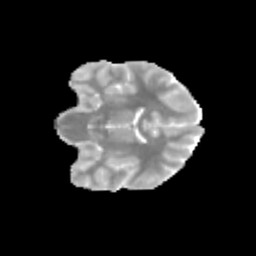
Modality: MD
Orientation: coronal
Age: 12
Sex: male
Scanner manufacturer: siemens
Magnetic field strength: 3 T
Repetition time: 3.8 s
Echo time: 0.07 s